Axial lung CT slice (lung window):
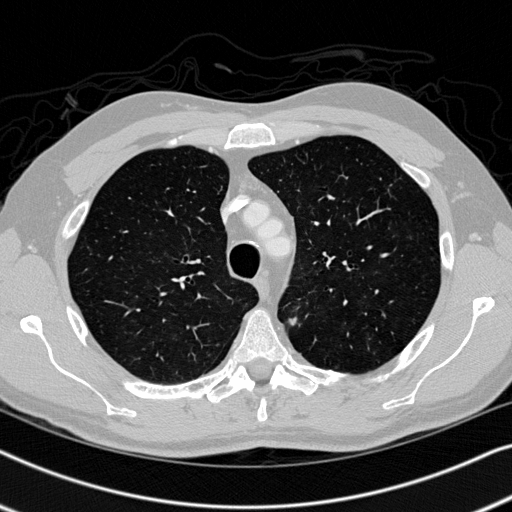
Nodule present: yes
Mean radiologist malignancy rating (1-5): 2.333